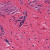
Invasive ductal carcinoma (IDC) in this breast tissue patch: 0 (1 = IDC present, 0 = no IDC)